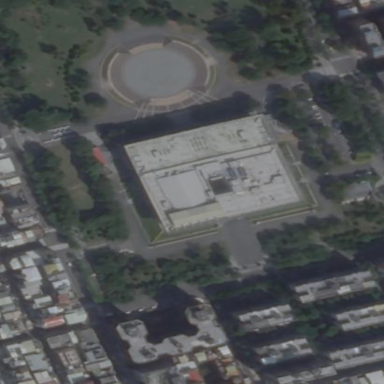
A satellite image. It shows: Public building that is theatre.